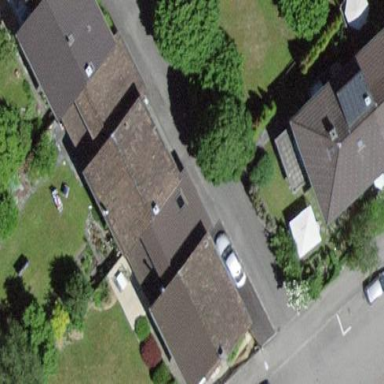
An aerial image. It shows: Terrace-style building with gabled roof.